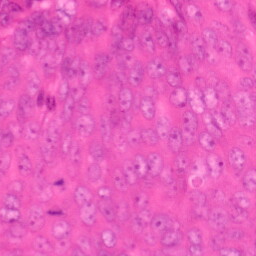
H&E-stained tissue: Colon